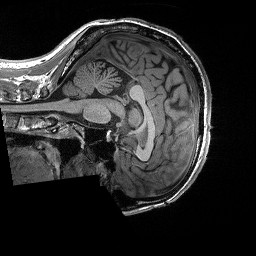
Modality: T1w
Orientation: sagittal
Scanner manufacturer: siemens
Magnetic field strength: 3 T
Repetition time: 2.3 s
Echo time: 0.00294 s